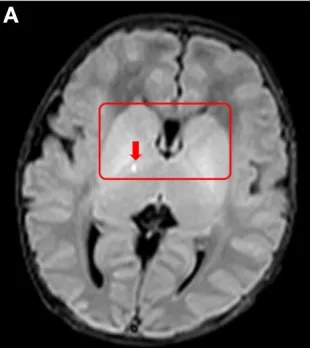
Brain MRI at 10 days and 3 months of age. (A) T2W: Red boxes indicate a high signal of basal ganglia, swelling of bilateral lenticular nucleus; Red arrows indicate an abnormal signal point of posterior branch of right internal capsule.
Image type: radiology (mri)